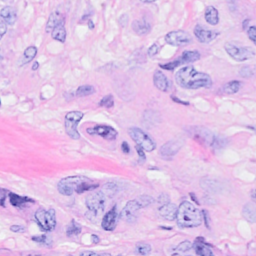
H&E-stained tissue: Breast